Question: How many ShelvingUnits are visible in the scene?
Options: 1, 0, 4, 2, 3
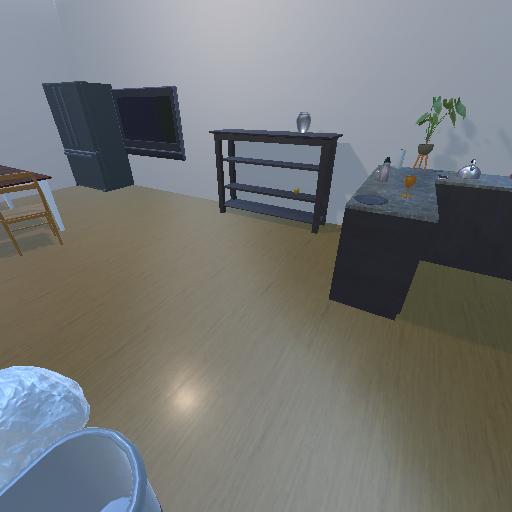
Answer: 1